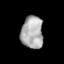
Tissue: skin
Cell type: Epithelial cells
Senescence score: 0.223
Nuclear area (px): 694
Mean DAPI intensity: 172.733